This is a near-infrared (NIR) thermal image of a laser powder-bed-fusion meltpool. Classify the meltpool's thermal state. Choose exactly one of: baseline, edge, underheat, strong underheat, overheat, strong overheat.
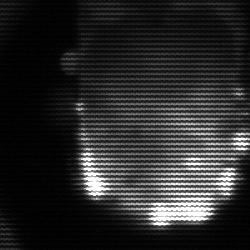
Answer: baseline